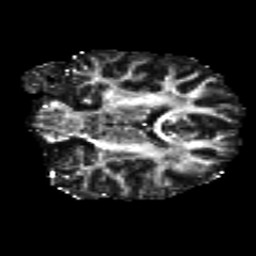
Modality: FA
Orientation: coronal
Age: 22
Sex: female
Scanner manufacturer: siemens
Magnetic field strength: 3 T
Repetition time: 8.8 s
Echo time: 0.085 s